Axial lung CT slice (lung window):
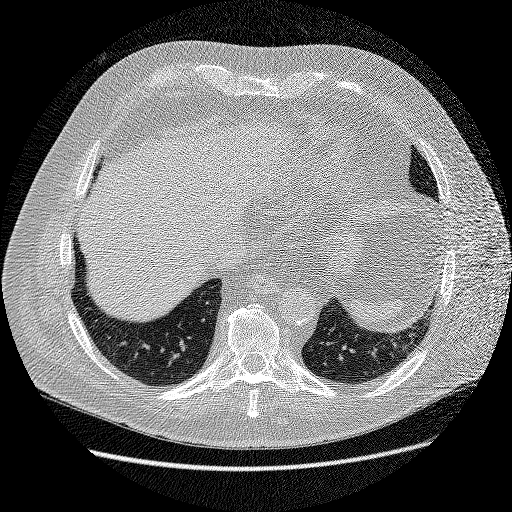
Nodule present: no